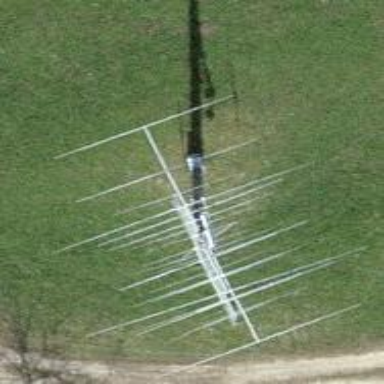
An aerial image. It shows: Antenna.